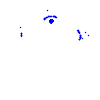
Particle: pion